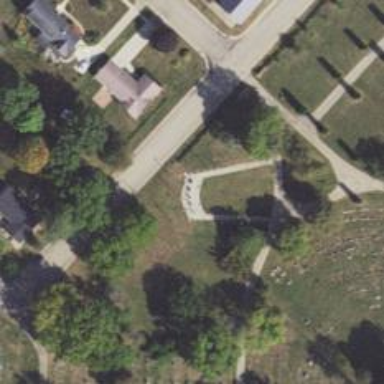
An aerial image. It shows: Historical site featuring war memorial.